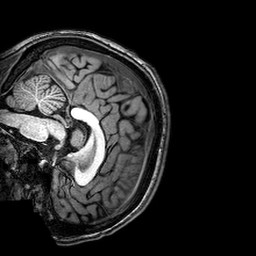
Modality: T1w
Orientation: sagittal
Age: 20
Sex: female